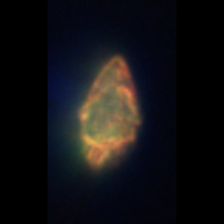
Taxon: Ciliates
Group: Other